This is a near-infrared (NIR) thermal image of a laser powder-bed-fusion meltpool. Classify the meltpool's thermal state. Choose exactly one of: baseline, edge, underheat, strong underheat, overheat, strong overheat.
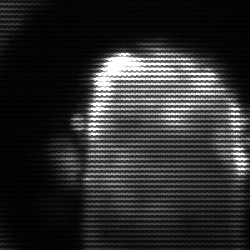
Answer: baseline